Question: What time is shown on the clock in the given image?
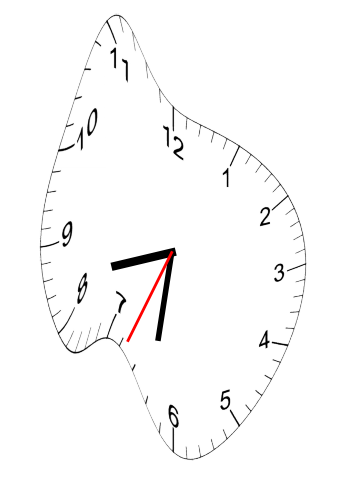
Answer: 08:31:34